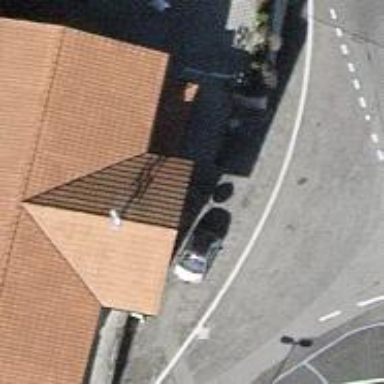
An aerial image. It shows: Café.